Question: I have taken two div one is left aligned and second is right.In both div i am having a textbox.I gave a ng-href on which i am trying to copy the data of left div to right div but it's not going in that way.It doesn't do anything.
Here is my HTML Code:-
'''
<div data-ng-app="CustomerNew" data-ng-controller="CreateCustomerCtrl as custom" data-ng-init="getFormData();data();">
<div id="div1" align="left">
<tr>
<td style="width: 200px">First Name:</td>
<td>
<asp:TextBox ID="txtFirstName" TabIndex="1" runat="server" CssClass="NormalTextBox"Width="160px" Height="10px" Name="txtFirstName" ng-model="custom.txtFirstName"></asp:TextBox>
</td>
</tr>
</div>
'''
'''
<div id="Div2" align="Right">
<tr>
<td colspan="2" width="100">
<a ng-href="" Width="147px" style="cursor:pointer;" TabIndex="12"
ng-click="ButtonCopy(custom.txtFirstName)">Copy Contact Info</a>
</td>
</tr>
<tr>
<td style="width: 200px">First Name:</td>
<td>
<asp:TextBox ID="txtFirstNameBilling" TabIndex="12" runat="server" CssClass="NormalTextBox"Width="160px" Height="10px" ng-model="custom.txtFirstNameBilling"></asp:TextBox>
</td>
</tr>
</div>
'''
Assignment OF Values:-
'''
/// <reference path="../interface/interface.ts" />
/// <reference path="../../scripts/typings/jquery/jquery.d.ts" />
/// <reference path="../../scripts/typings/angularjs/angular.d.ts" />
module CustomerNew.controllers {
export class CreateCustomerCtrl {
static $inject = ['$scope', '$http', '$templateCache'];
debugger;
constructor(protected $scope: ICustomerScope,
protected $http: ng.IHttpService,
protected $templateCache: ng.ITemplateCacheService) {
$scope.ButtonCopy = this.ButtonCopy;
}
public ButtonCopy = (FirstName) => {
this.$scope.txtFirstNameBilling = FirstName;
}
//end
}
var customerapp = angular.module("CustomerNew", []);
customerapp.controller('CreateCustomerCtrl', CustomerNew.controllers.CreateCustomerCtrl);
}
'''
My Interface
'''
module CustomerNew {
export interface ICustomerScope extends ng.IScope {
ButtonCopy: (FirstName) => void;
}
}
'''
I have tried in the different way as suggested by Dean Ward too but new problem occurs

Updated error2
![enter image description here][2]
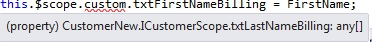
Answer: You're using the controllerAs syntax. In that case you shouldn't be using scope:
'''
public ButtonCopy = (FirstName) => {
this.txtFirstNameBilling = FirstName;
}
'''
and you should be specifying your 'ng-click' with the 'custom' prefix:
'''
<a ng-href="" Width="147px" style="cursor:pointer;" TabIndex="12"
'''
ng-click="custom.ButtonCopy(custom.txtFirstName)">Copy Contact Info
Example snippet:
'''
var customerapp = angular.module("CustomerNew", []);
customerapp.controller('CreateCustomerCtrl', [
"$scope", "$http", "$templateCache",
function($scope, $http, $templateCache) {
this.ButtonCopy = function(FirstName) {
console.log("Boom");
this.txtFirstNameBilling = FirstName;
}
}
]);
'''
'''
<script src="https://ajax.googleapis.com/ajax/libs/angularjs/1.2.23/angular.min.js"></script>
<div data-ng-app="CustomerNew" data-ng-controller="CreateCustomerCtrl as custom">
<div id="div1" align="left">
<tr>
<td style="width: 200px">First Name:</td>
<td>
<input ng-model="custom.txtFirstName" />
</td>
</tr>
</div>
<div id="Div2" align="Right">
<tr>
<td colspan="2" width="100">
<button ng-click="custom.ButtonCopy(custom.txtFirstName)">Copy Contact Info</button>
</td>
</tr>
<tr>
<td style="width: 200px">First Name:</td>
<td>
<input ng-model="custom.txtFirstNameBilling">
</td>
</tr>
</div>
'''
Your subsequent TypeScript issues are related to undefined fields on the class used for the controller. In this case changing the class definition as follows will fix it:
'''
export class CreateCustomerCtrl {
static $inject = ['$http', '$templateCache'];
constructor(
protected $http: ng.IHttpService,
protected $templateCache: ng.ITemplateCacheService) {
}
public txtFirstNameBilling: string;
public txtFirstName: string;
public ButtonCopy = (FirstName) => {
this.txtFirstNameBilling = FirstName;
}
}
'''